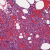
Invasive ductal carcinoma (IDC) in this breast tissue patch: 0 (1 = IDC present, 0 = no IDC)